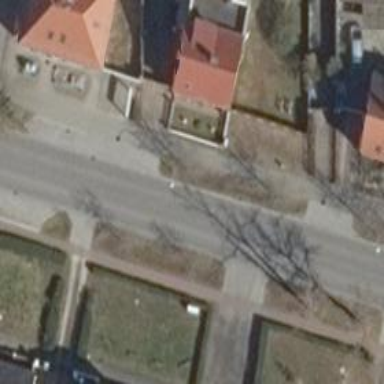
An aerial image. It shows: Asphalt road with separate sidewalks and separate cycleway. The road is classified as primary highway.